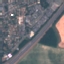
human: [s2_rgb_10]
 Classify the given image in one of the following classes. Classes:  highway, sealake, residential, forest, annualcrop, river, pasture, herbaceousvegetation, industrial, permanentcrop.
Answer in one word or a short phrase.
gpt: Highway